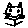
Label: cat